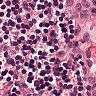
Metastatic tissue present: no